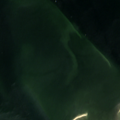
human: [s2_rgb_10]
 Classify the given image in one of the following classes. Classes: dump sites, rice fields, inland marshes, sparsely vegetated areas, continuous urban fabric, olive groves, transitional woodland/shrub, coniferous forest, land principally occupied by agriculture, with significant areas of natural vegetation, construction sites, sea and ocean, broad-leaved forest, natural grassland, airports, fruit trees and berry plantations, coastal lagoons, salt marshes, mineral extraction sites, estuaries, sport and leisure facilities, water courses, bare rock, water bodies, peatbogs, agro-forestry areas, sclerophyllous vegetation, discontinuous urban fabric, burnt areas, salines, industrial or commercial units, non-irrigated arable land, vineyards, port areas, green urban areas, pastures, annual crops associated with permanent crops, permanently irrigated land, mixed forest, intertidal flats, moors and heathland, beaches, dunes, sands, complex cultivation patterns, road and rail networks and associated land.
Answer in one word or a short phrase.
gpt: continuous urban fabric